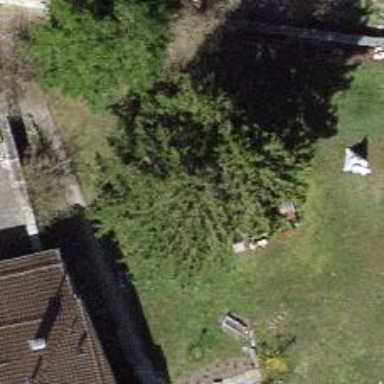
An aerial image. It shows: Single tag "natural: tree."